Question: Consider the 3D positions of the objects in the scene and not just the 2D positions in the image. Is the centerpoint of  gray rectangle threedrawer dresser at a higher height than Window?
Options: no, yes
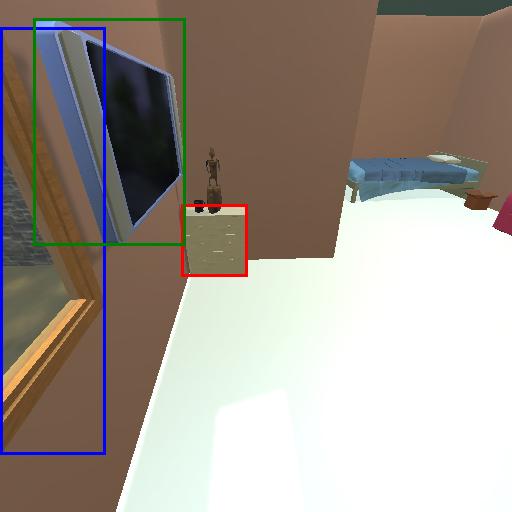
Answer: no